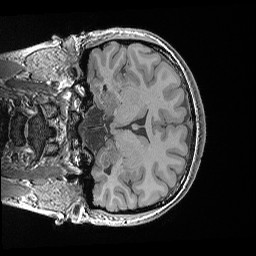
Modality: T1w
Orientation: coronal
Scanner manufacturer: siemens
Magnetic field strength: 3 T
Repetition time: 0.02 s
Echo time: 0.00492 s